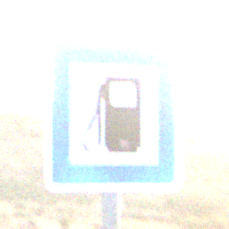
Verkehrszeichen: Tankstelle
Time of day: SunriseSunset
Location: Outdoor (Nature)
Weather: PartlyCloudy
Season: NotSpecified
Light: Natural